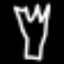
Label: fork